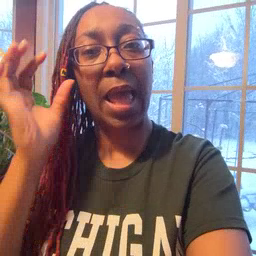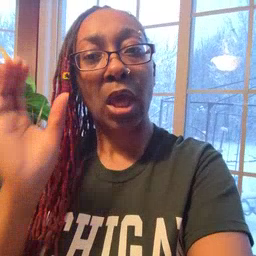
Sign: hair